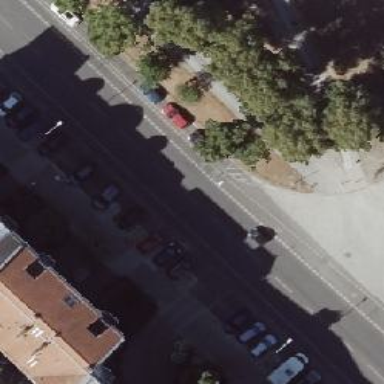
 parking is allowed for driveway access."